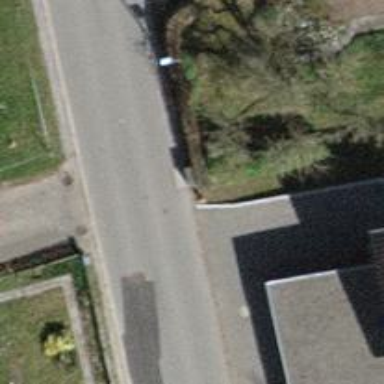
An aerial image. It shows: Street cabinet.